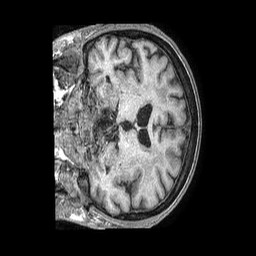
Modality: T1w
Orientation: coronal
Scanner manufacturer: philips
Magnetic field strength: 1.5 T
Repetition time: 0.007572 s
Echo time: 0.003451 s